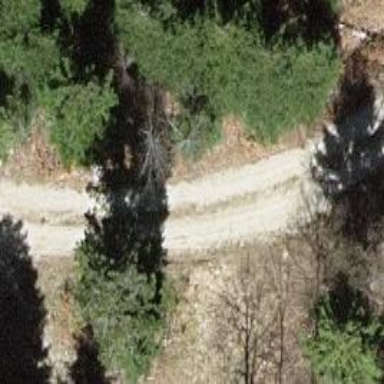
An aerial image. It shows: Unpaved track with grade2 quality type.